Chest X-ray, PA view. Patient: 50 years old, sex F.
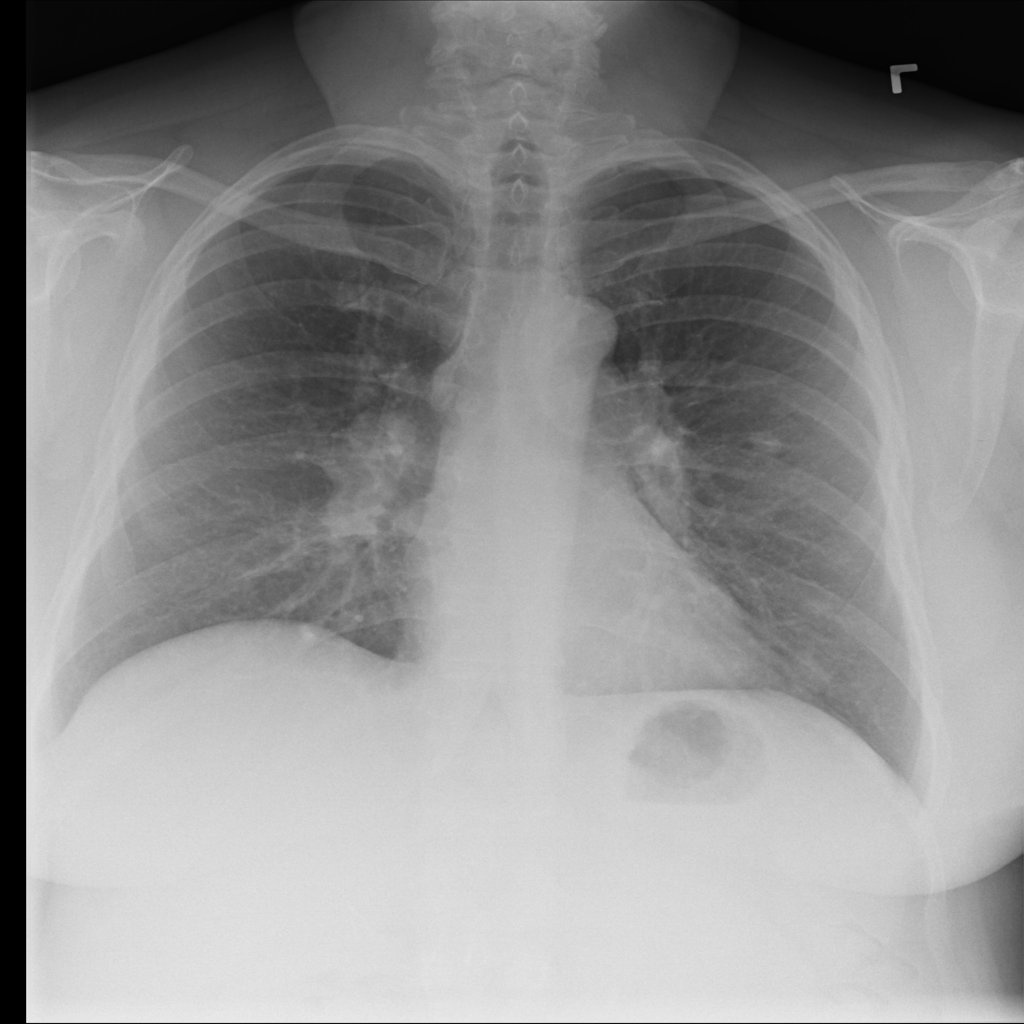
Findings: Nodule